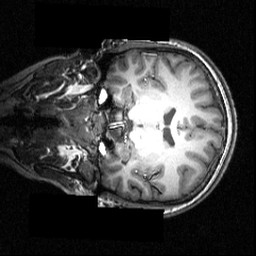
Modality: T1w
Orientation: coronal
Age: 12
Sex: female
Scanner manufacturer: siemens
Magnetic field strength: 3.951 T
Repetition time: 1.5 s
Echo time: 0.00335 s